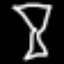
Label: hourglass